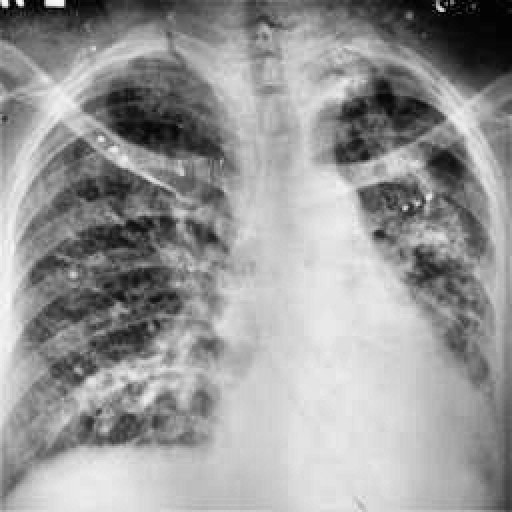
Finding: TUBERCULOSIS